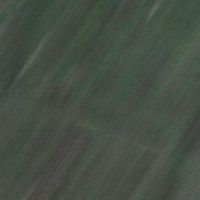
EUNIS habitat code: 25
Species observed at this site:
Alauda arvensis
Milvus milvus
Ciconia ciconia